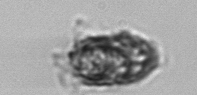
Label: Tintinnopsis